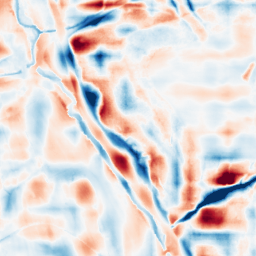
Category: wavelet
Decomposition family: wavelet_reverse_biorthogonal
Decomposition parameters: wavelet: rbio5.5
level: 5
Upsampling method: linear_exact
Upsampling parameters: scale: 4
Upsampling scale: 4